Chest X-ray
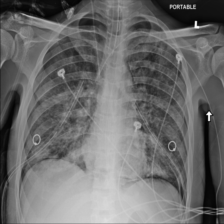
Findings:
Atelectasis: negative
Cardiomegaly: negative
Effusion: negative
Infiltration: negative
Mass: negative
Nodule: negative
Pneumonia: negative
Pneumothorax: positive
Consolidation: negative
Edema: negative
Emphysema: negative
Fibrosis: negative
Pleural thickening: negative
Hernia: negative